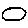
Label: circle